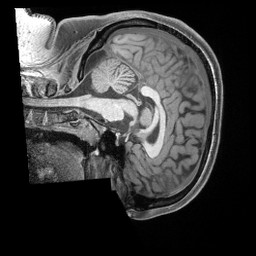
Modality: T1w
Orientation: sagittal
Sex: female
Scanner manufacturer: siemens
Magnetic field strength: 3 T
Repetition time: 2.4 s
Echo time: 0.00222 s